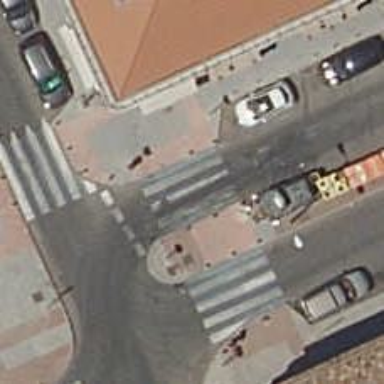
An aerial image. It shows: Uncontrolled crossing on the road.